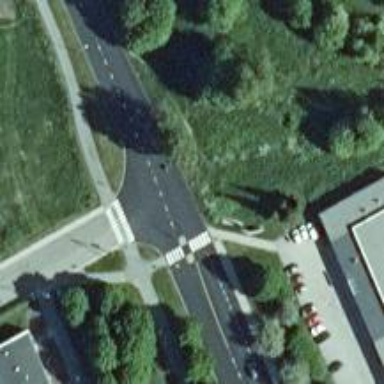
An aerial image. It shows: Tertiary road with asphalt surface.